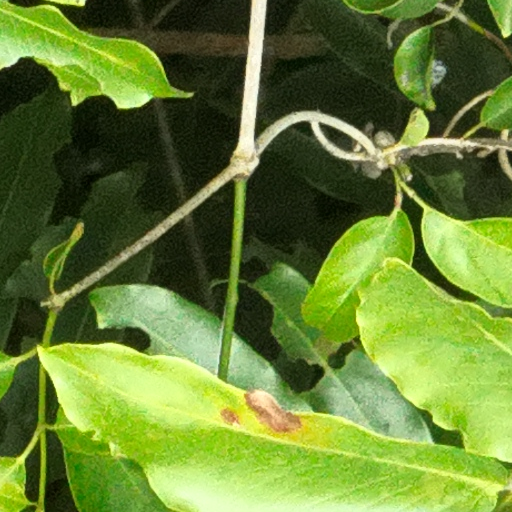
Species: Dipteryx oleifera
GBIF accepted scientific name: Dipteryx oleifera
Crown area (m\u00b2): 343.905